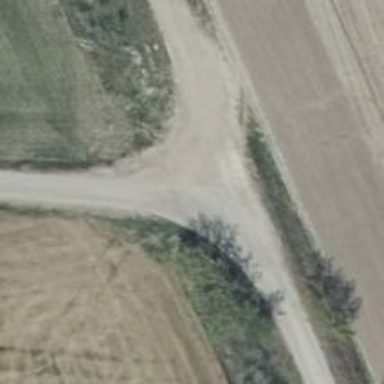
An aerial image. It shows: Sandy track road.